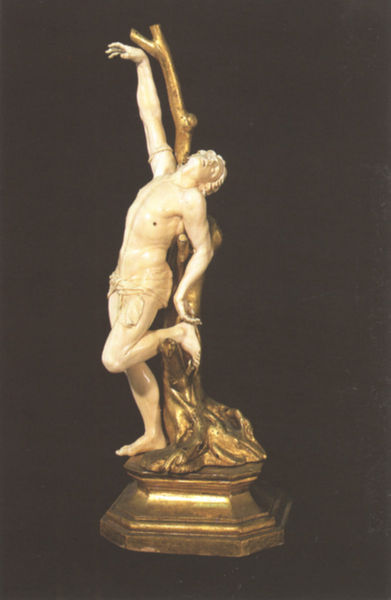
Titel: Hl. Sebastian
Künstler: Justus Glesker
Institution: Florenz, Museo degli Argenti
Schlagwörter: baum, fuß, kopf, lendenschurz, mann, nackt, schurz, weiß, bewegung, brust, marmor, mund, blick, hund, tuch, arm, arme, augen, knoten, mensch, sockel, stehen, hals, hände, ast, stamm, figur, gold, haare, pose, locken, skulptur, statue, beine, bein, füße, glanz, foto, messing, knabe, porzellan, zweig, barfuß, fleck, jüngling, jesus, sterben, leiden, faun, pan, theatralisch, elfenbein, alabaster, pathos, nigger, figuar